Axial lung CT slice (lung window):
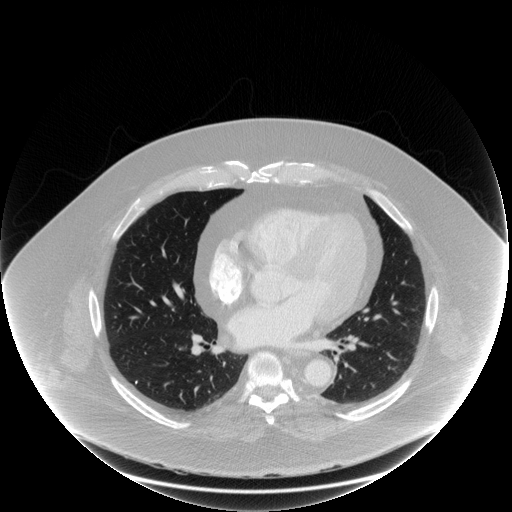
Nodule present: no